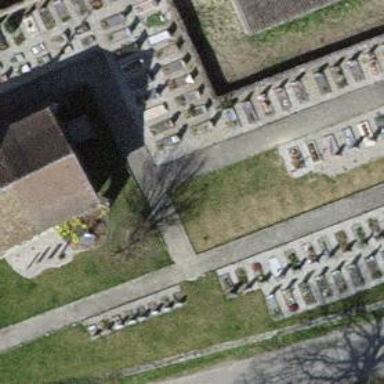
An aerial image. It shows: Graveyard.